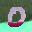
Label: 0